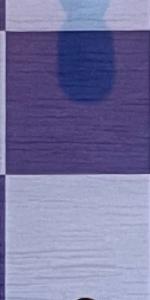
Label: Empty